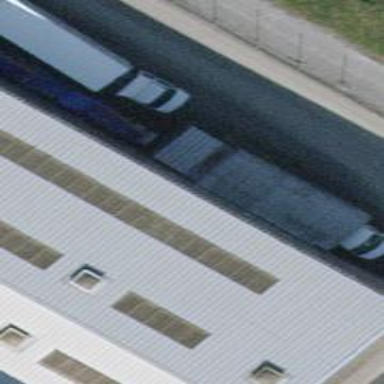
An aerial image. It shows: View of roof of building.